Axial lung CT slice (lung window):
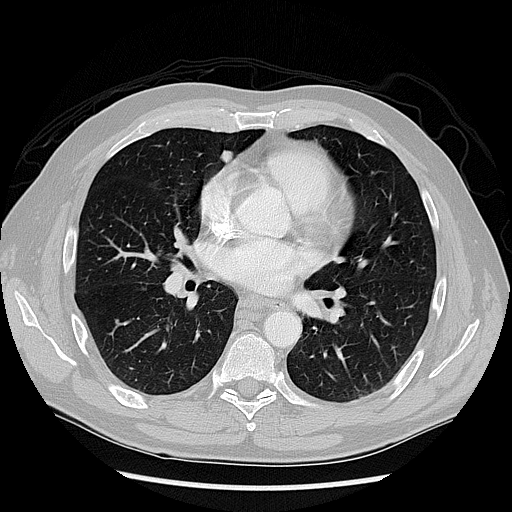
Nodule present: yes
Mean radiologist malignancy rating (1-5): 2.25